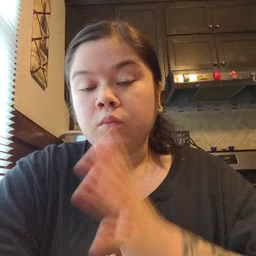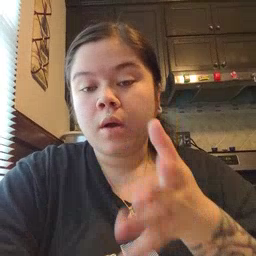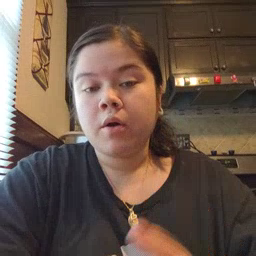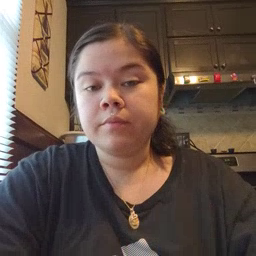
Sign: grandma